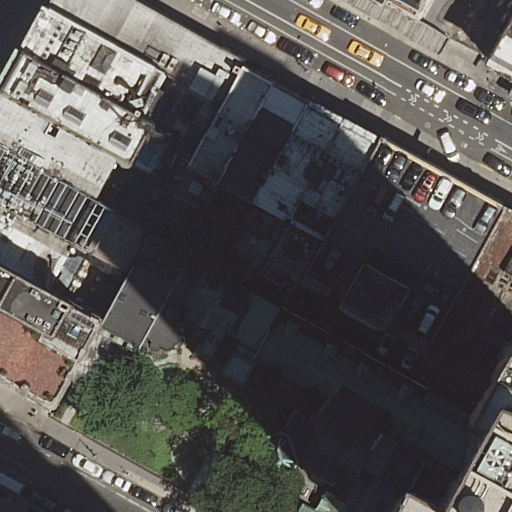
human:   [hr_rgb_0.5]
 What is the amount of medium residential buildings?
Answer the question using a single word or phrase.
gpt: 9

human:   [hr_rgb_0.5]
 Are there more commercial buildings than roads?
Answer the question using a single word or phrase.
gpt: no

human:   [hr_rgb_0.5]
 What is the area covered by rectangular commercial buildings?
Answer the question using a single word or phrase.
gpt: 0m2

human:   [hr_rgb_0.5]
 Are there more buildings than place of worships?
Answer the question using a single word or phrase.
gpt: yes

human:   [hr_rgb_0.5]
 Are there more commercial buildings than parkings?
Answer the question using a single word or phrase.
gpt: no

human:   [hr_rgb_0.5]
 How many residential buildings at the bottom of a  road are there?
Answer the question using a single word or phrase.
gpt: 10

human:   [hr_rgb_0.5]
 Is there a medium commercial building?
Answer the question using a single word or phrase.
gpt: no

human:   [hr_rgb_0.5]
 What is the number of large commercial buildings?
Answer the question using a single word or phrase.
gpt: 0

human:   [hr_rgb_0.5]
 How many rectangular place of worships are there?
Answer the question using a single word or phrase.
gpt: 0

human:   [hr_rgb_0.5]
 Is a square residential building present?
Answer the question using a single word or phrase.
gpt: no

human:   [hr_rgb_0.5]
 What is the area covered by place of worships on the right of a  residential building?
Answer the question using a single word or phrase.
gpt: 149m2

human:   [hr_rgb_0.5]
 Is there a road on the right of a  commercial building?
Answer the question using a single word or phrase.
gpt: no

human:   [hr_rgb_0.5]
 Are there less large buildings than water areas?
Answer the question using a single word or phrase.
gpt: no

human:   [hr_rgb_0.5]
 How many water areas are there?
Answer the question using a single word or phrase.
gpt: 0

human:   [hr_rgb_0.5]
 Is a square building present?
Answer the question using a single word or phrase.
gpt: no

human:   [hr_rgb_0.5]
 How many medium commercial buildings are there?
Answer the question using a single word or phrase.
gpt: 0

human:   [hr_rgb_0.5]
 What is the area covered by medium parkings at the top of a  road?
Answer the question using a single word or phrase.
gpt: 0m2

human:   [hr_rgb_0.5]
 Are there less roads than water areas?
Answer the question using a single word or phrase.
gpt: no

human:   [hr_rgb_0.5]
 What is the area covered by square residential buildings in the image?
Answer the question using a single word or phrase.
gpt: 0m2

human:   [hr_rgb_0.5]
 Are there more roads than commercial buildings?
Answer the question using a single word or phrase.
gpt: yes

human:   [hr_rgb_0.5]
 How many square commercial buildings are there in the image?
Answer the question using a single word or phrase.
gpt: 0

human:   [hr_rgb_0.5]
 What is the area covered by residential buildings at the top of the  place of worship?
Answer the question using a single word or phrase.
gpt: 4495m2

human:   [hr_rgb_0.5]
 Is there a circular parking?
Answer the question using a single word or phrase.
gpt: no

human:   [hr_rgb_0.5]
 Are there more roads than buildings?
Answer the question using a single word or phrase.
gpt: no

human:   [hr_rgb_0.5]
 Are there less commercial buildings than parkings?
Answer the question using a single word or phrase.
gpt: yes

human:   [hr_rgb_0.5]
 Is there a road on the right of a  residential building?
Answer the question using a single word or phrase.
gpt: yes

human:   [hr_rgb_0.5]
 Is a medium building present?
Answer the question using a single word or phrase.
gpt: yes

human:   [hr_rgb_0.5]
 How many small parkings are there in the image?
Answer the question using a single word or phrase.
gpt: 0

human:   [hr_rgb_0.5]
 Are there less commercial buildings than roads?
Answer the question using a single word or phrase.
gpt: yes

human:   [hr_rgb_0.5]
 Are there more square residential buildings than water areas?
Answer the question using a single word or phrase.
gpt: no

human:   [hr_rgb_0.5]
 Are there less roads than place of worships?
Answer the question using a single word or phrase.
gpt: no

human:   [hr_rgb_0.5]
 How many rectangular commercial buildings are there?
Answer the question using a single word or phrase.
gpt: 0

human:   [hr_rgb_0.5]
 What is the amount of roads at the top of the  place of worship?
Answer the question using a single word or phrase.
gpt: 2

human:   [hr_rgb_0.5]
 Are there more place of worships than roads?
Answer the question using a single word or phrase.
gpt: no

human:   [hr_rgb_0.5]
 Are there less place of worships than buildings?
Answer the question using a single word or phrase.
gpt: yes

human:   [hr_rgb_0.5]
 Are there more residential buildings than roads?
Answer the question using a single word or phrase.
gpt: yes